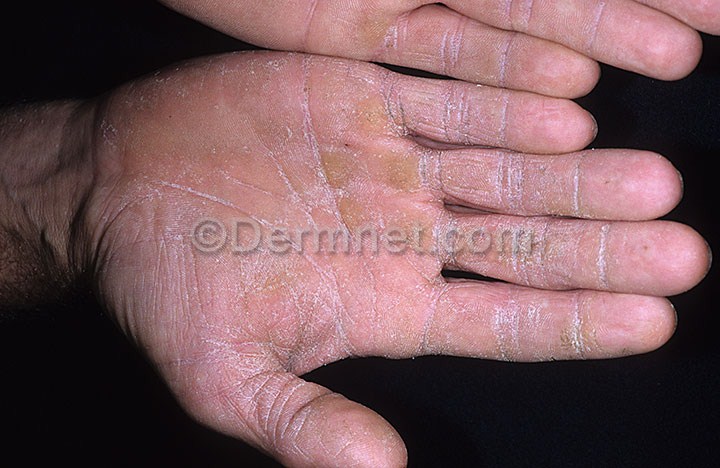
Disease: Tinea Ringworm Candidiasis and other Fungal Infections